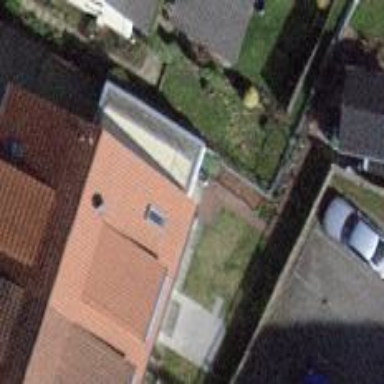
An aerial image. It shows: Terrace building.